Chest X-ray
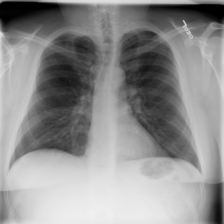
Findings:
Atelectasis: negative
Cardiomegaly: negative
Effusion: negative
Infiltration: negative
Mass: negative
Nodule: negative
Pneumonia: negative
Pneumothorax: negative
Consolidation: negative
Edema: negative
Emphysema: negative
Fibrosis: negative
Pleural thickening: negative
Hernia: negative